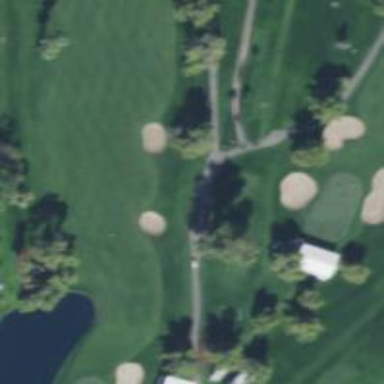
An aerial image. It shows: Service road used as golf cart path.